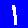
Digit: 1